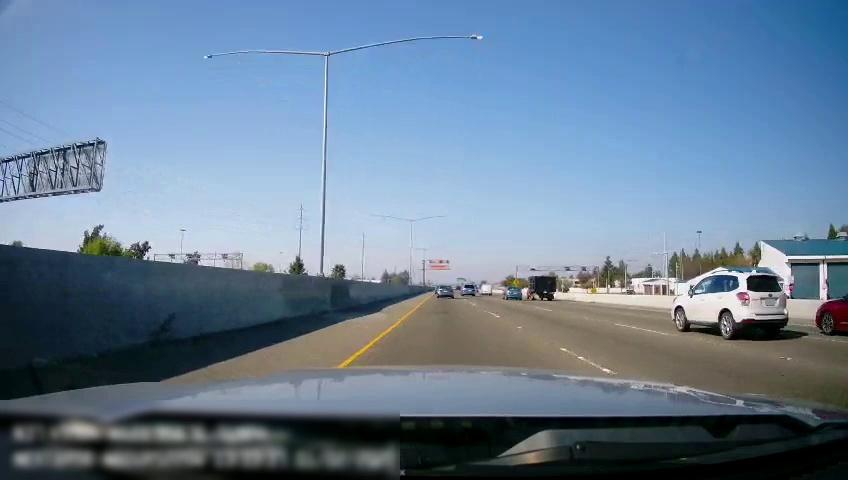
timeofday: Day
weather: Sunny
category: Drivable Space
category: Vehicles | Car
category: Vehicles | SUV
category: Vehicles | Truck
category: Vehicles | Car
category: Vehicles | Truck
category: Vehicles | SUV
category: Vehicles | Car
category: Lanes | Current Lane
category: Lanes | Current Lane
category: Lanes | Alternate Lane
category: Lanes | Alternate Lane